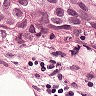
Metastatic tissue present: yes